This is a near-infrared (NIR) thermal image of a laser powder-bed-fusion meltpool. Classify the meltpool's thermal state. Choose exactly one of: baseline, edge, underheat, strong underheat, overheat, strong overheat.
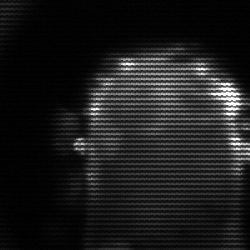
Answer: baseline